Question: I am using a wordpress theme that is placing my pages and catagories in the opposite places I want them (See Below). Is there a way I can pragmatically switch the places where the pages (about, contact, apps) with the categories? I've looked around but cant find anyone who has had a similar issue.

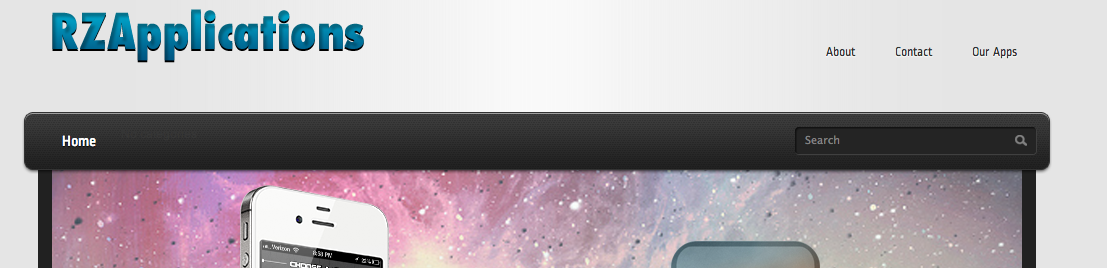
Answer: If the theme supports changing menu items, then @golddc's answer tells you what to do. But if the theme doesn't support it and you're not ready to develop a theme from scratch, you may be able to modify the existing theme:
1. Go into the Wordpress back-end and navigate to Appearance > Editor (two options below Appearance > Menu).
2. Find the file on the right that governs the site's header. This is probably header.php. The right file will hopefully include wp_list_pages(); and wp_list_categories(); somewhere, since these are the functions which, predictably enough, tell Wordpress to list the site's pages and categories, respectively.
3. Switch the locations of wp_list_pages(); and wp_list_categories(); and see if that has the desired effect.